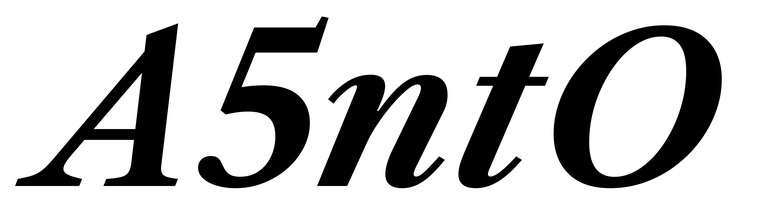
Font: LibreCaslonText-Italic_Bold_Italic